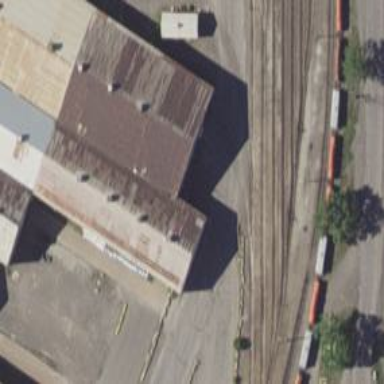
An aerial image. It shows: Rail spur service.